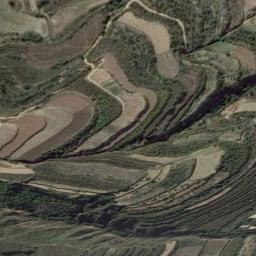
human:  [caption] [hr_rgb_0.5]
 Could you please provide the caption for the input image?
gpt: Many green plants are on the terrace .

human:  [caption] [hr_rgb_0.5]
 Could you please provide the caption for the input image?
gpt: The bare and green terrace is next to some trees .

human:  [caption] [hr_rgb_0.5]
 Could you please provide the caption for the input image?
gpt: A large layer of brown and green mixed terraces .

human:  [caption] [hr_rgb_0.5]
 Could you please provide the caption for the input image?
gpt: Many trees are planted in the terraces which are in the middle of the image .

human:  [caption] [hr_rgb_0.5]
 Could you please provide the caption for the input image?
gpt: There are many green terraces of different sizes .